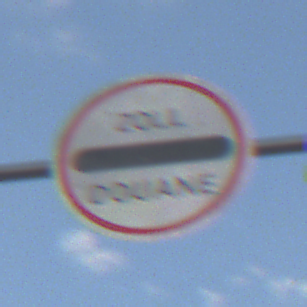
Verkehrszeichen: Zollstelle
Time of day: SunriseSunset
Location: Outdoor (Nature)
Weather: PartlyCloudy
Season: NotSpecified
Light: Natural